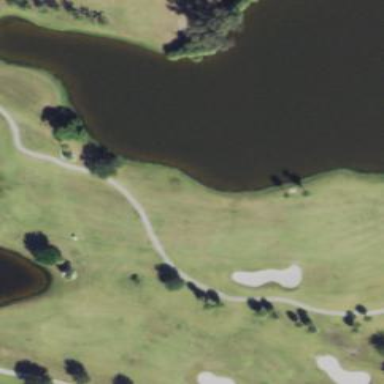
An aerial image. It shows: Grassy area designated as golf fairway.